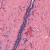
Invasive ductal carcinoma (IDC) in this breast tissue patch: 0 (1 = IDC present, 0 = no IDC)